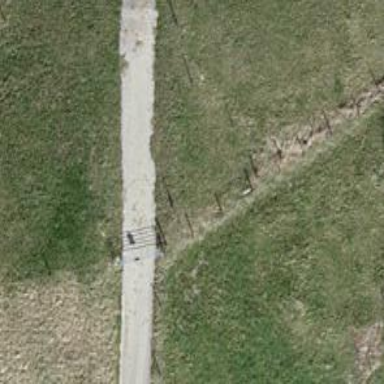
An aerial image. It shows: Kissing gate.